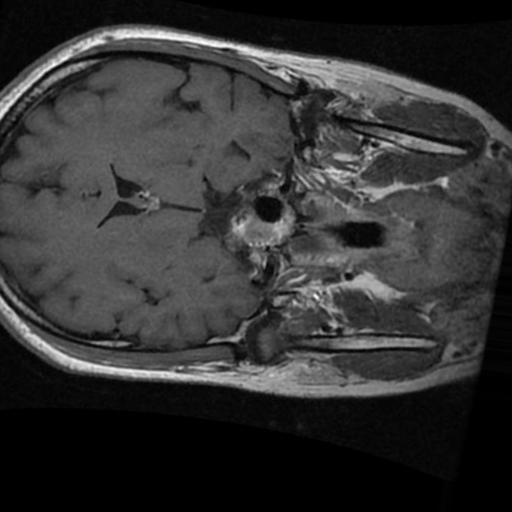
Label: brain_tumor